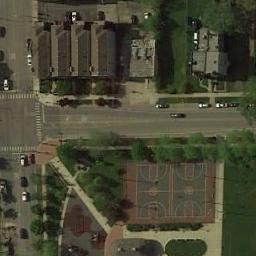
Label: basketball_court